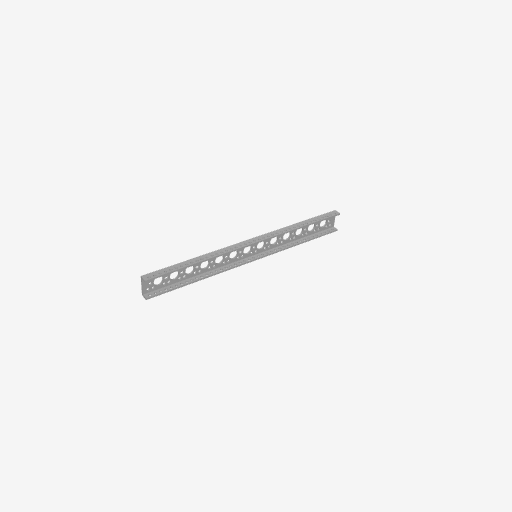
Part: MiniLowSideUChannel13H